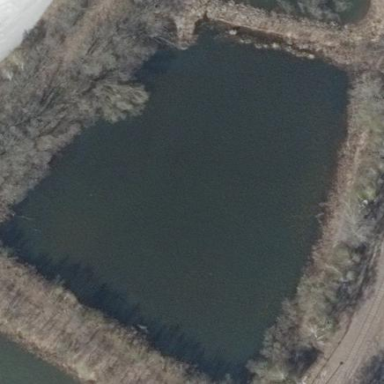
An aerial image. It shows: Pond with natural water.